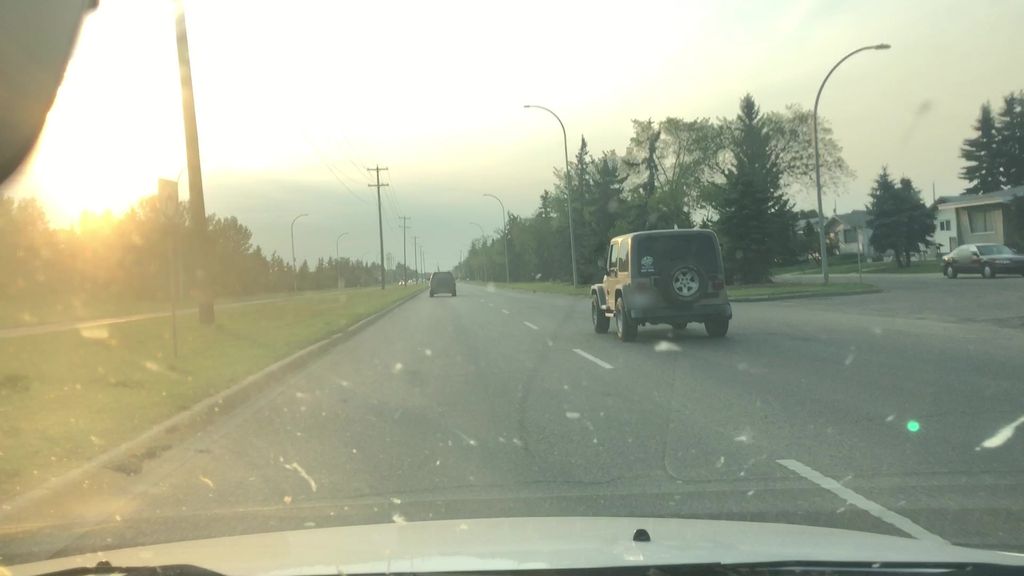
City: edmonton